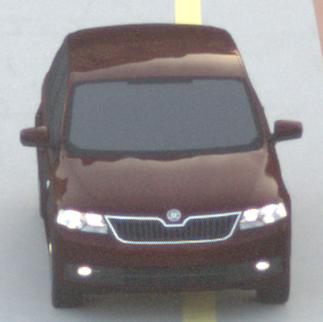
Make: Skoda
Model: Rapid Spaceback 1.2 TSI
Detailed model: Rapid Spaceback
Model produced from: 2013/10
Model produced until: 2015/04
Doors: 5
Color: red
Road condition: dry road
Daytime: sunrise or sunset
Contrast: low contrast